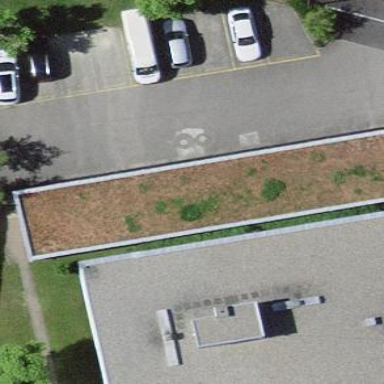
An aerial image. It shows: Building with flat roof.